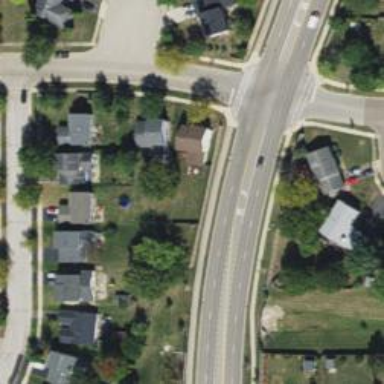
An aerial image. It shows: Tertiary road with asphalt surface. There is separate sidewalk along the road.